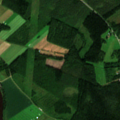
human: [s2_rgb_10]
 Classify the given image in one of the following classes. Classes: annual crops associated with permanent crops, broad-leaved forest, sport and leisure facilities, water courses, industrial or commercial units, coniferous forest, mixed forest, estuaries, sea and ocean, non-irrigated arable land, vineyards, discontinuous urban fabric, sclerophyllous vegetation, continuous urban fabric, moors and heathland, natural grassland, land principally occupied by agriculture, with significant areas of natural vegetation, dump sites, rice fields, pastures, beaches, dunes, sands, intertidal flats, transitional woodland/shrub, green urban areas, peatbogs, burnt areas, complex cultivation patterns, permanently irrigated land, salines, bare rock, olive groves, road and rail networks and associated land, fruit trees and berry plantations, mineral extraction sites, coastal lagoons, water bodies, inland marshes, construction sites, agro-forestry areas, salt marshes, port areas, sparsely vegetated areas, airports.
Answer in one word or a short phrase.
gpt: land principally occupied by agriculture, with significant areas of natural vegetation, coniferous forest, mixed forest, transitional woodland/shrub